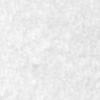
Label: no_change